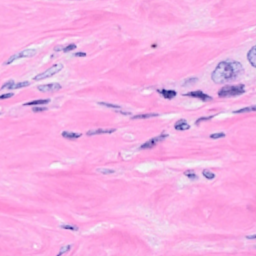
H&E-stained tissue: Breast